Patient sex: M
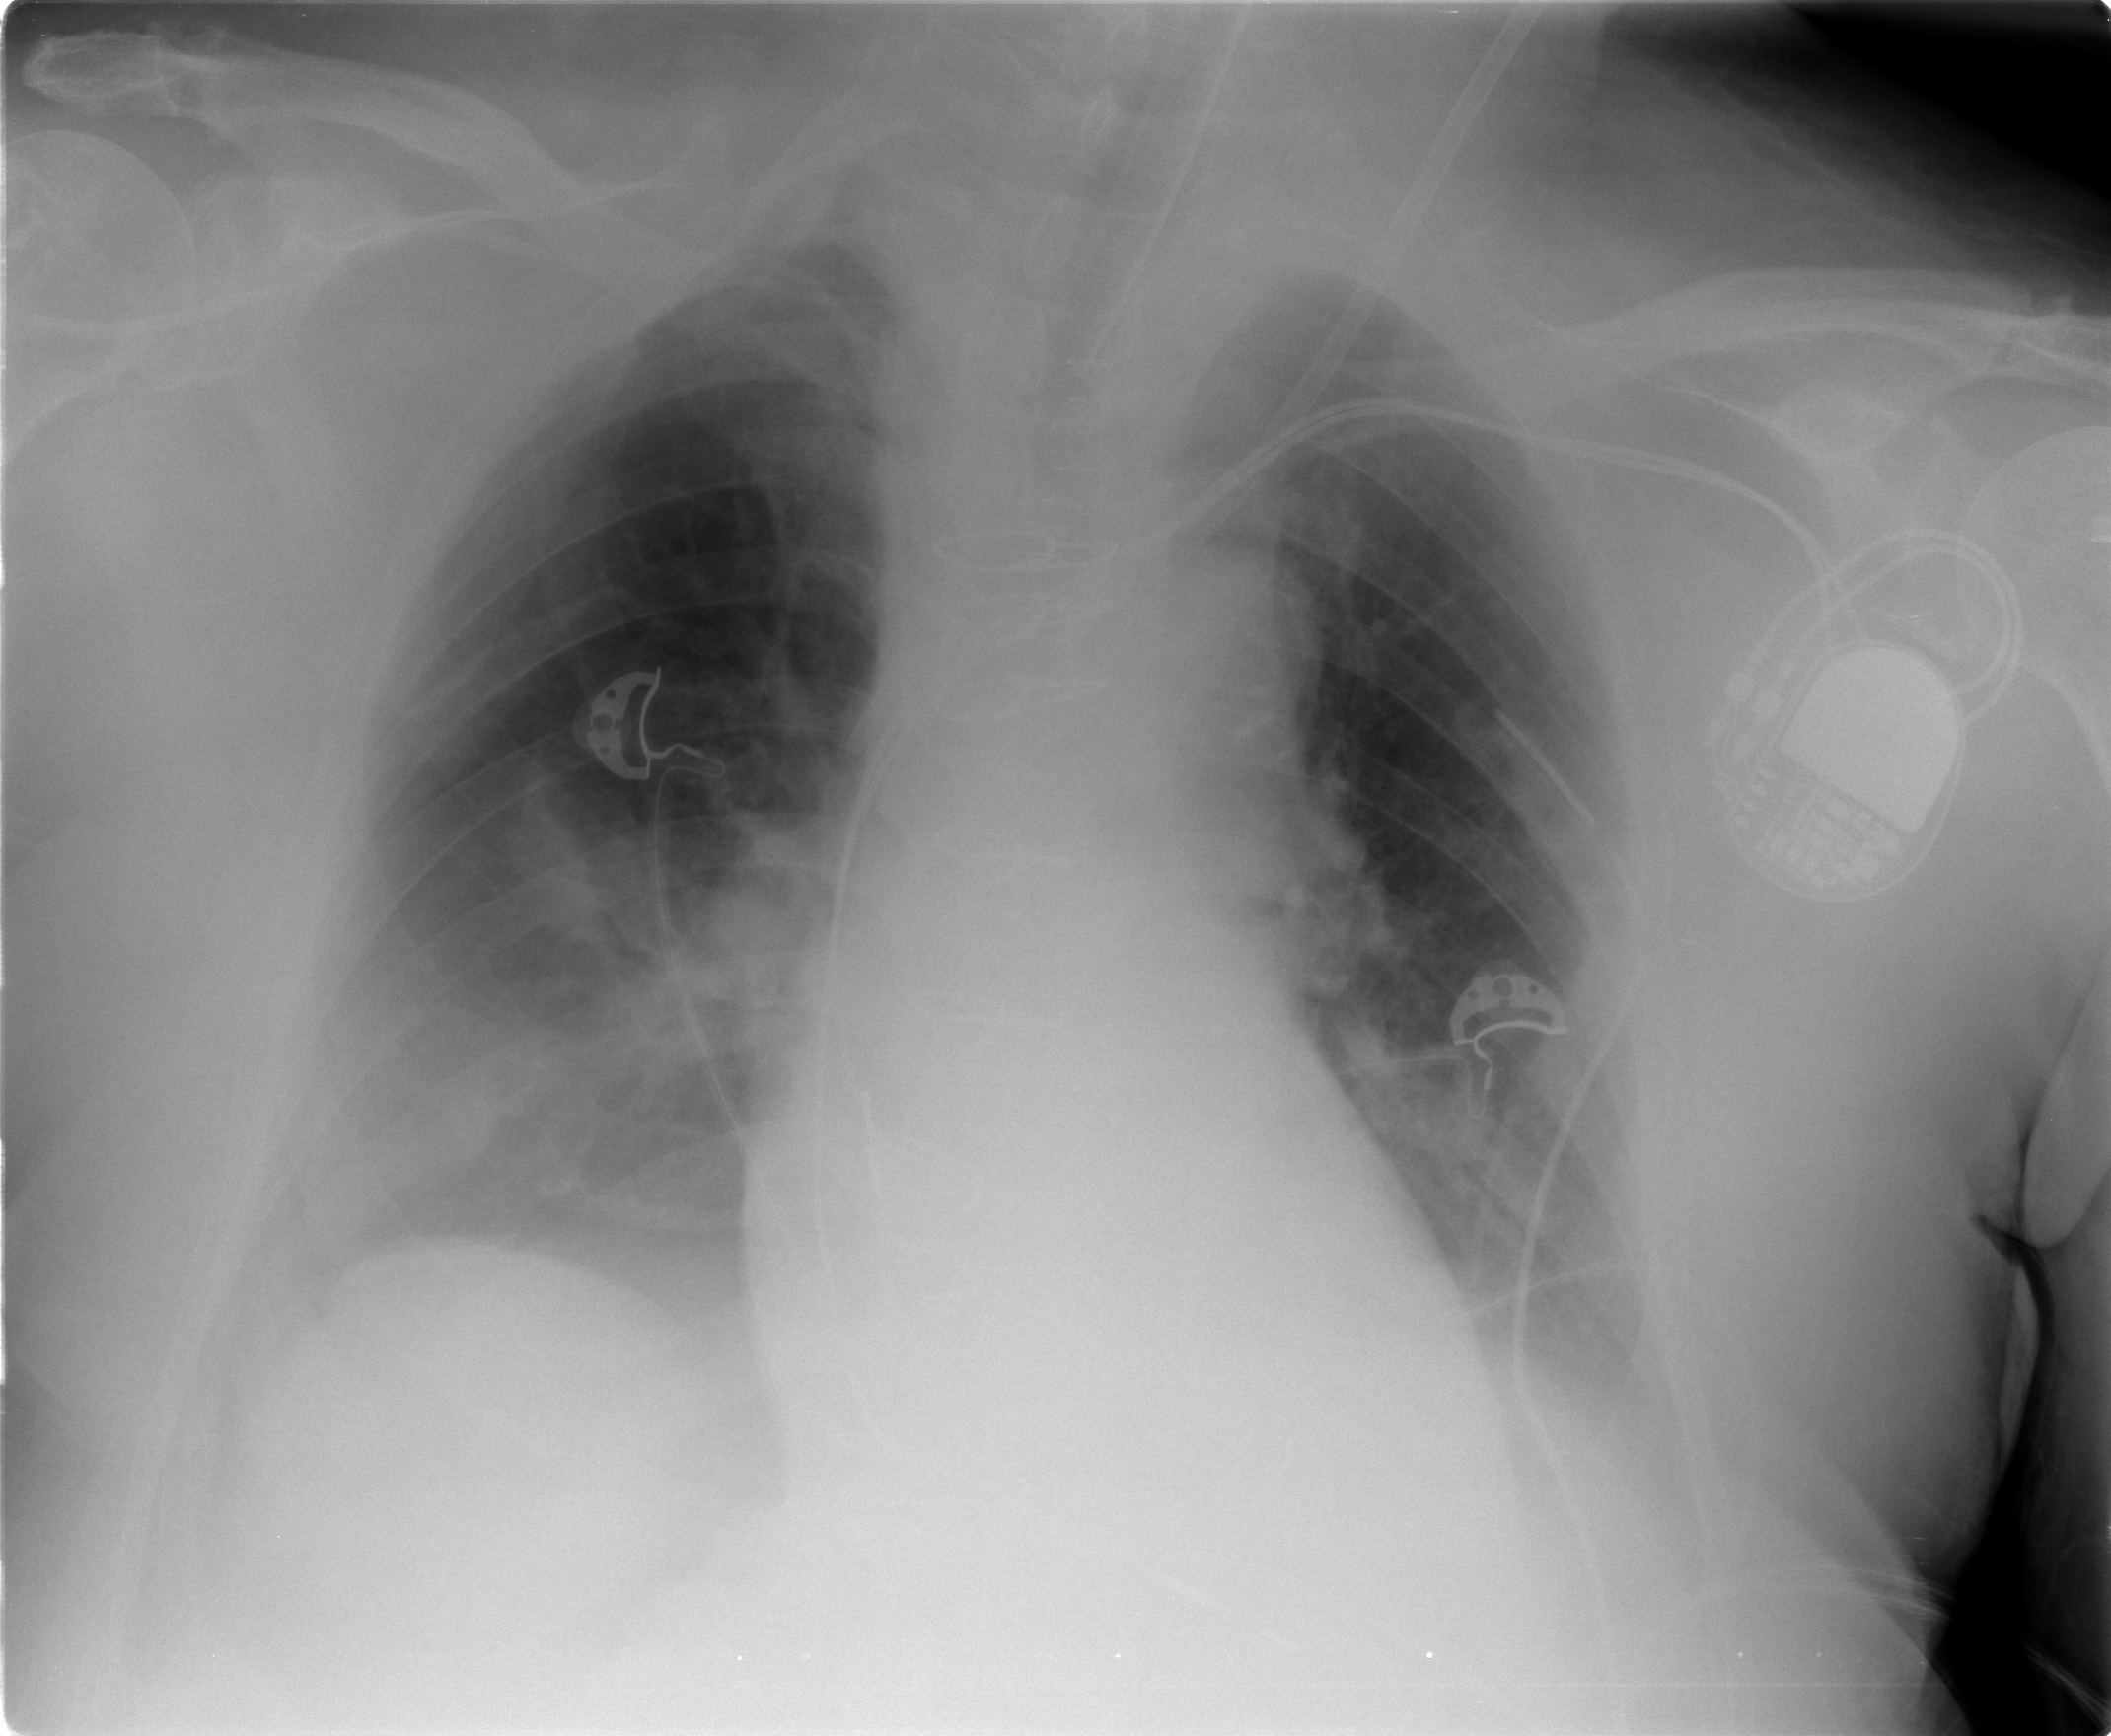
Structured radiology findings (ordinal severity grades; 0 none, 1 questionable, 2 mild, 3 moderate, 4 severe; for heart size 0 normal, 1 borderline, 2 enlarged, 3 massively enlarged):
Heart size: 2
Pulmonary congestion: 0
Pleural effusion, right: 2
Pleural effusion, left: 1
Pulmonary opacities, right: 2
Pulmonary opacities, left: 0
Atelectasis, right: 0
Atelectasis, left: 0